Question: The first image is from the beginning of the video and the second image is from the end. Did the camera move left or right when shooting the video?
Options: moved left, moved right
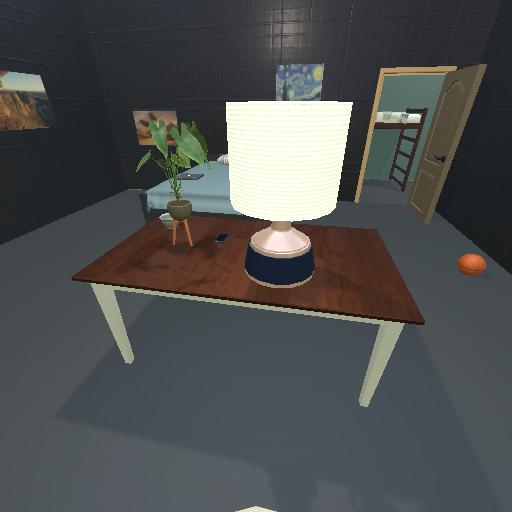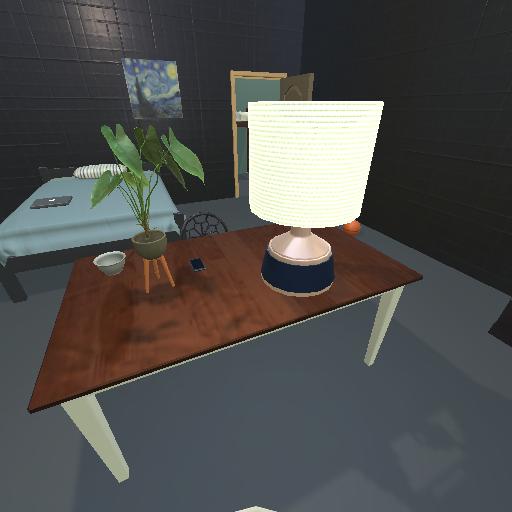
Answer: moved left